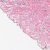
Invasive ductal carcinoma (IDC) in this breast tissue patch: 0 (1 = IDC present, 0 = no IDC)